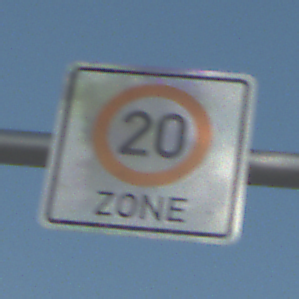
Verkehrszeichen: BeginnZone20
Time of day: MorningAfternoon
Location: Outdoor (Special)
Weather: Clear
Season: NotSpecified
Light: Natural